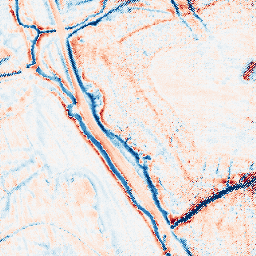
Category: edge_preserving
Decomposition family: bilateral
Decomposition parameters: d: 15
sigma_color: 25
sigma_space: 25
Upsampling method: regularized
Upsampling parameters: scale: 4
lambda_reg: 0.1
Upsampling scale: 4